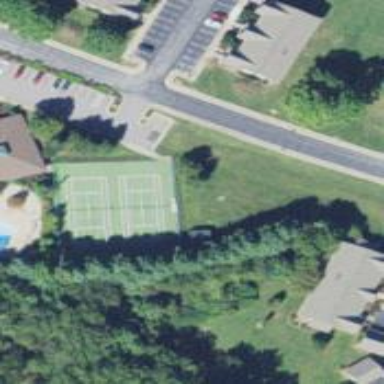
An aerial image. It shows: Tennis court on the leisure land pitch.